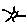
Label: sun